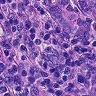
Metastatic tissue present: yes